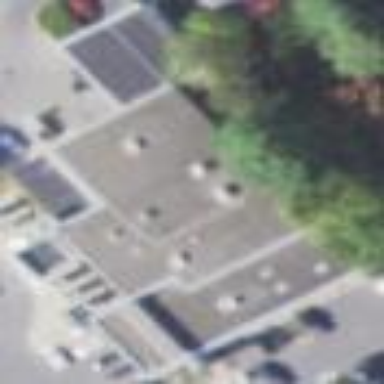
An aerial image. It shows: Commercial building housing car shop.